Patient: sex M, age 37
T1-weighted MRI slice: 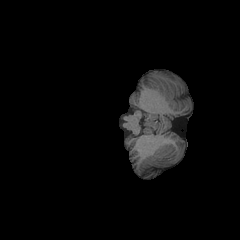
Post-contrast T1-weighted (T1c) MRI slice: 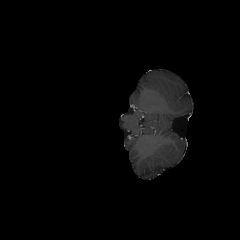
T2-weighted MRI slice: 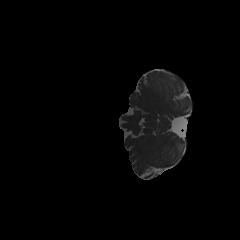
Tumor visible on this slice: no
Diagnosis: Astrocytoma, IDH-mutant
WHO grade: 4